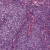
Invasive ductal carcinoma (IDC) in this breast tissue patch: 1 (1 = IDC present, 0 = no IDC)